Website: bh-photo
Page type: payment
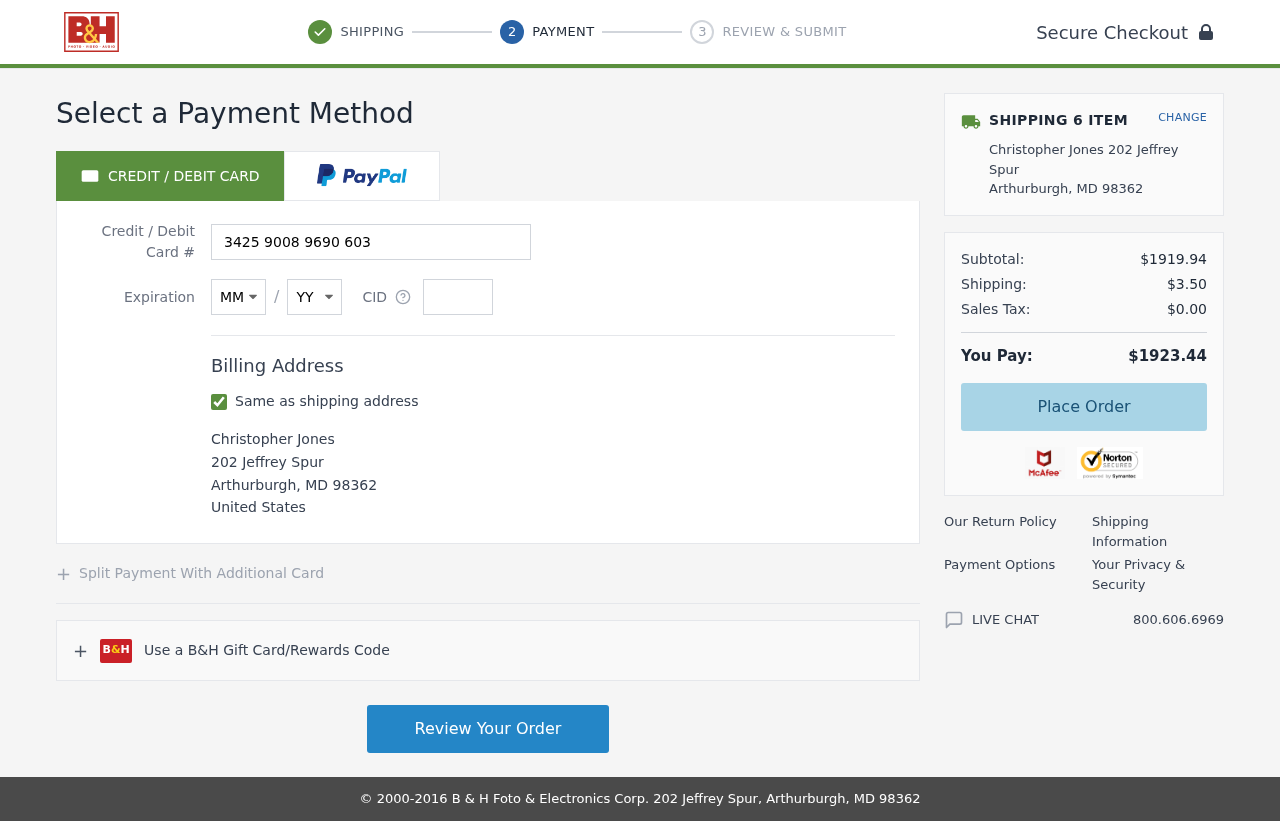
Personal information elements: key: PII_CARD_CVV
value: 6058
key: PII_CARD_EXPIRY_MONTH
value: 06
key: PII_CARD_EXPIRY_YEAR
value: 26
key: PII_CARD_NUMBER
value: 3425 9008 9690 603
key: PII_CITY
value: Arthurburgh
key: PII_COUNTRY
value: United States
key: PII_FULLNAME
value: Christopher Jones
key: PII_POSTCODE
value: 98362
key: PII_STATE_ABBR
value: MD
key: PII_STREET
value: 202 Jeffrey Spur
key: PII_FULLNAME2
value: Christopher Jones
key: PII_CITY2
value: Arthurburgh
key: PII_STATE_ABBR2
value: MD
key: PII_POSTCODE_FULL
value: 98362
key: PII_POSTCODE_NUMERIC
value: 98362
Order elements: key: ORDER_NUM_ITEMS
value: SHIPPING 6 ITEM
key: ORDER_SUBTOTAL
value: $1919.94
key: ORDER_SHIPPING_COST
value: $3.50
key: ORDER_TAX
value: $0.00
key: ORDER_TOTAL
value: $1923.44